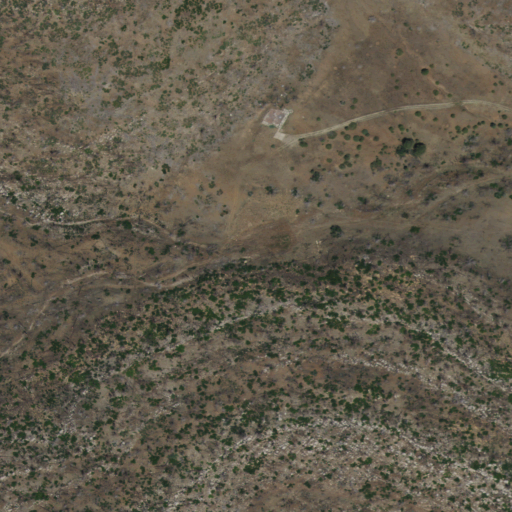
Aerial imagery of valley in New Mexico named Cañon del Ojo del Venado containing shrub, grassland, and open development